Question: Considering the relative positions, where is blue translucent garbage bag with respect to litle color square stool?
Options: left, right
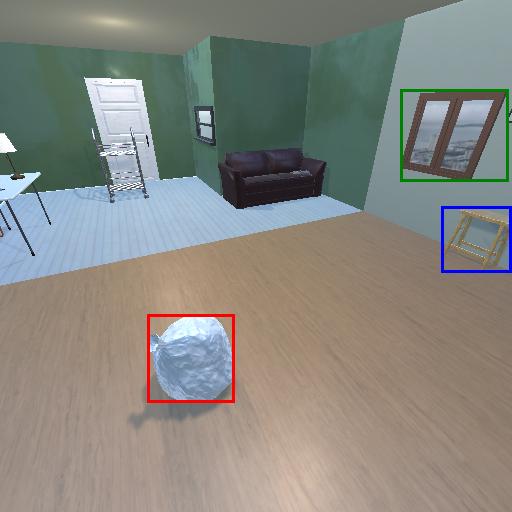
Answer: left